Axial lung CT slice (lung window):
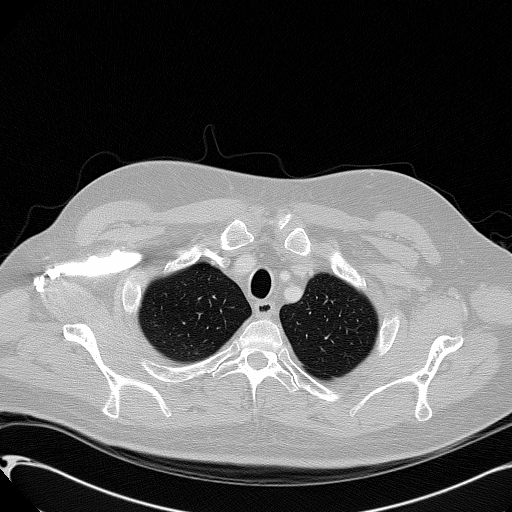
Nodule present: no